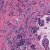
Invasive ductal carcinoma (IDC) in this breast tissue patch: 1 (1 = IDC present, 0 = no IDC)